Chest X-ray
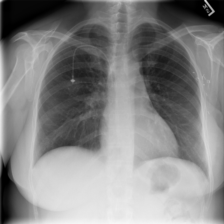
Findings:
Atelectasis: negative
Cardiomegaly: negative
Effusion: negative
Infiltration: negative
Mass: negative
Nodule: negative
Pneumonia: negative
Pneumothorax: negative
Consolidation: negative
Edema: negative
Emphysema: negative
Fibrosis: negative
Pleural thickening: negative
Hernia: negative